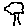
Label: tree